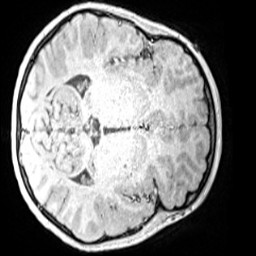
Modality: MP2RAGE
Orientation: axial
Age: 12
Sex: male
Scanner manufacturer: siemens
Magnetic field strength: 3 T
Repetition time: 4 s
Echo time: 0.00299 s